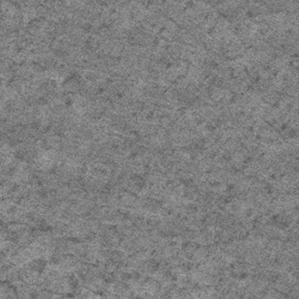
Label: frost